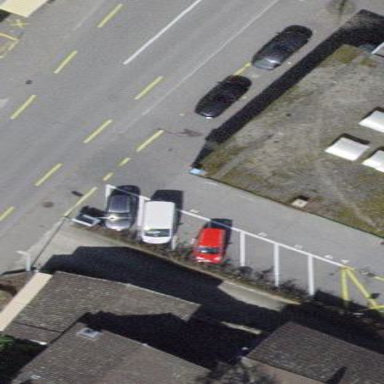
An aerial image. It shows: Parking area with surface.